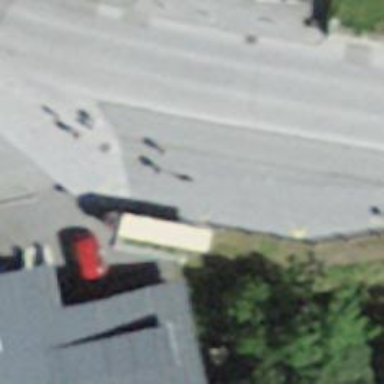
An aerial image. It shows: Bus stop with shelter.